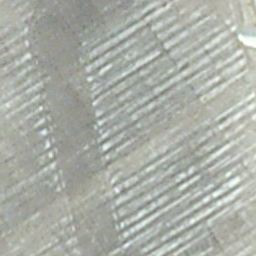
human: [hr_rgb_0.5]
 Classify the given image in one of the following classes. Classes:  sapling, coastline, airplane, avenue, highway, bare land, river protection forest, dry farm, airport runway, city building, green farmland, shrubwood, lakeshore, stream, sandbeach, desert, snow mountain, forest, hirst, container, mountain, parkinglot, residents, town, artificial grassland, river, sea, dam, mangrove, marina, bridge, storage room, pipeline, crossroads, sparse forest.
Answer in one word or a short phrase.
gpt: airport runway